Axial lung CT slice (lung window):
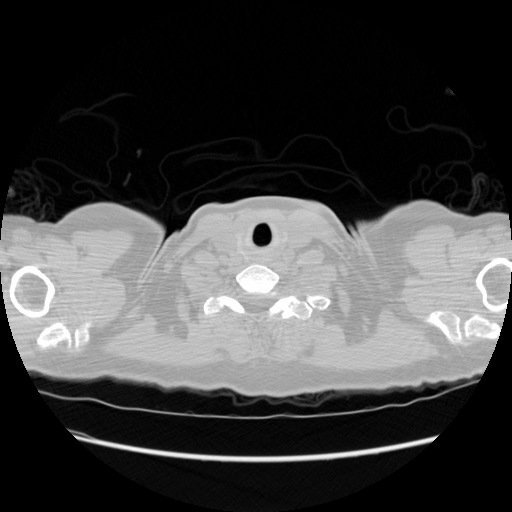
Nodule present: no